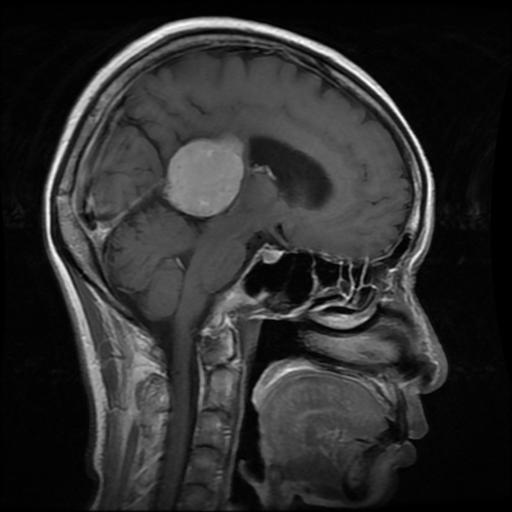
Label: meningioma